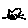
Label: cat